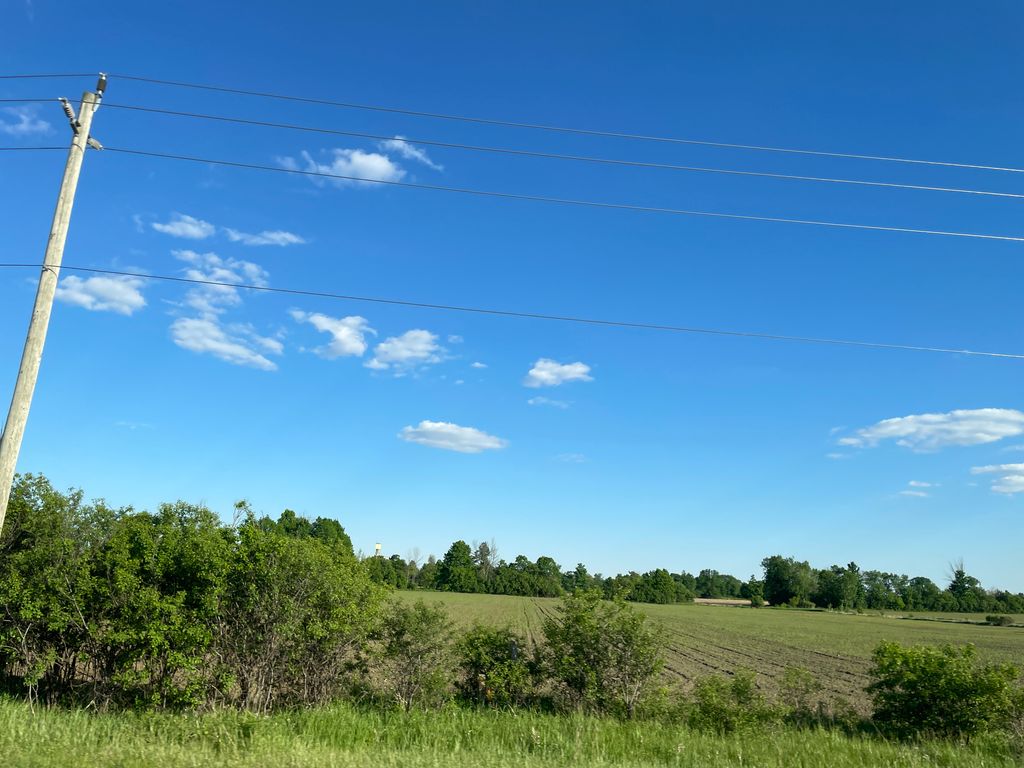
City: kitchener-waterloo